Aerial crown-view tile of a tropical tree (Barro Colorado Island, Panama), acquired 20250414:
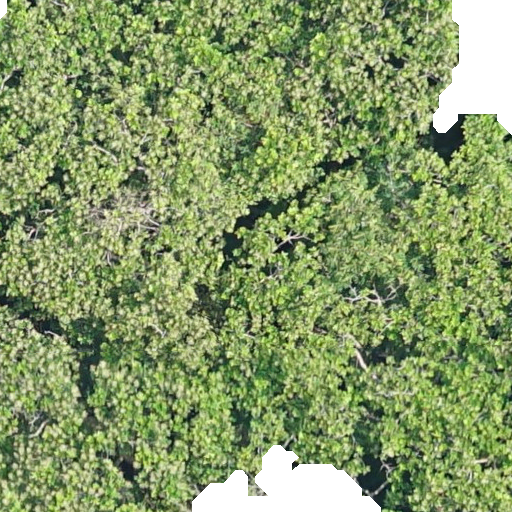
Species: Anacardium excelsum
GBIF accepted scientific name: Anacardium excelsum
Crown area: 519.562 m²